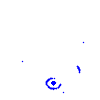
Particle: electron